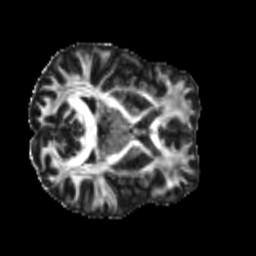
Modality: FA
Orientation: axial
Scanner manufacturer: siemens
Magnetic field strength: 3 T
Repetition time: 4 s
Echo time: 0.0594 s